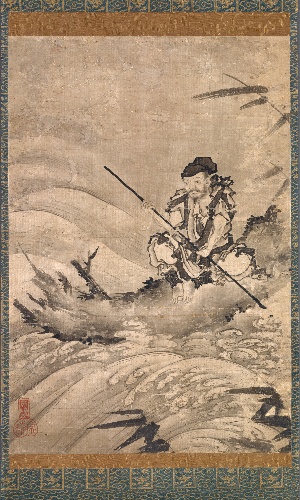
Title: 張騫図|The Chinese Explorer Zhang Qian on a Raft
Artist: Maejima Sōyū
Artist bio: active mid-16th century
Date: mid-16th century
Object type: Hanging scroll
Classification: Paintings
Medium: Hanging scroll; ink on paper
Culture: Japan
Period: Muromachi period (1392–1573)
Dimensions: Image: 20 5/16 × 13 11/16 in. (51.6 × 34.7 cm)
Overall with knobs: 50 × 16 1/4 in. (127 × 41.3 cm)
Overall with mounting: 50 × 14 1/2 in. (127 × 36.8 cm)
Department: Asian Art
Credit line: Purchase, Mary Livingston Griggs and Mary Griggs Burke Foundation Gift, 2002
Accession year: 2002
Repository: Metropolitan Museum of Art, New York, NY
Tags: Men|Rivers